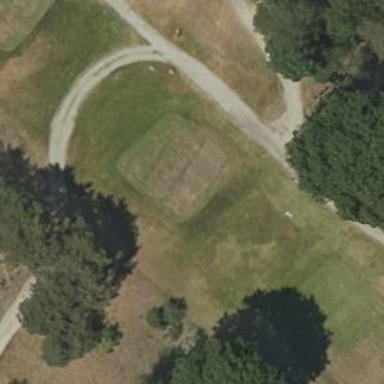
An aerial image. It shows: Golf tee.